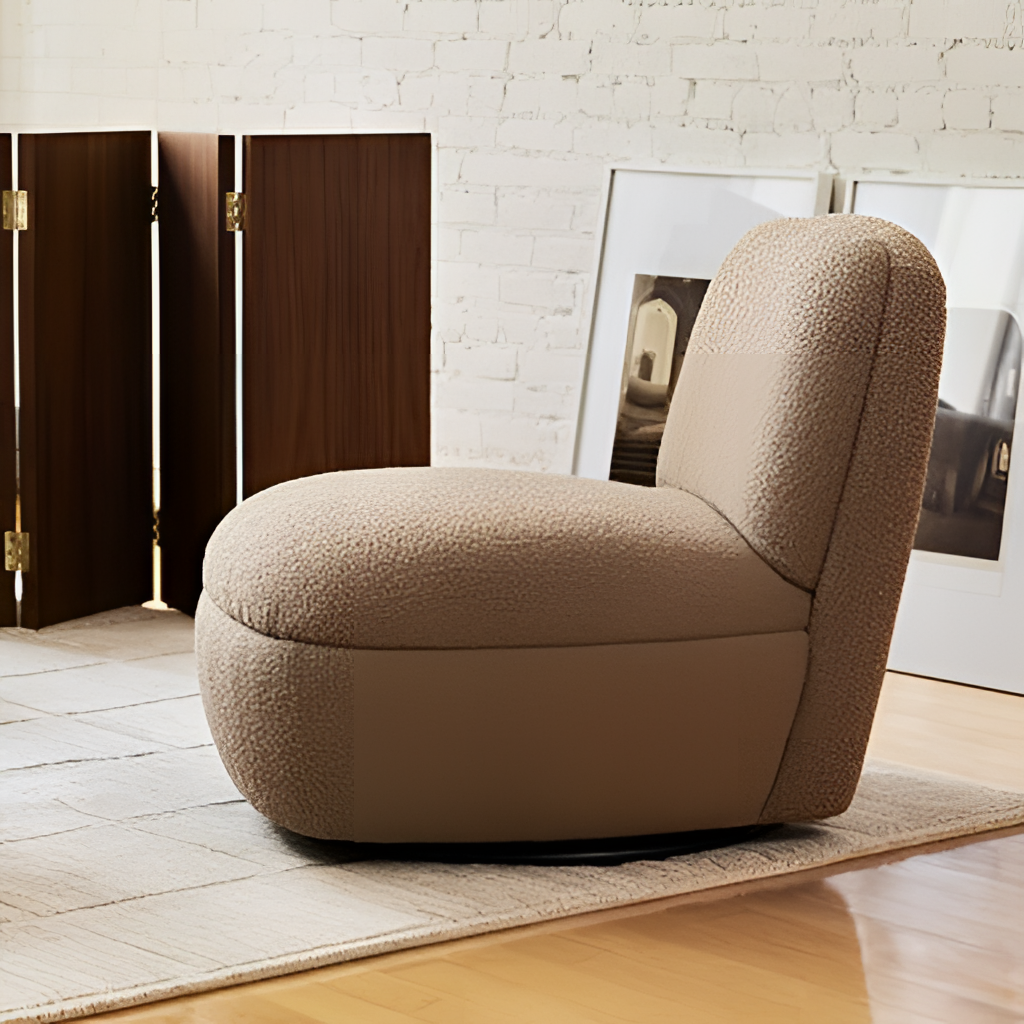
fabric chair, living room, contemporary, wood flooring, with plank pattern, brick paint wallpaper, with solid pattern